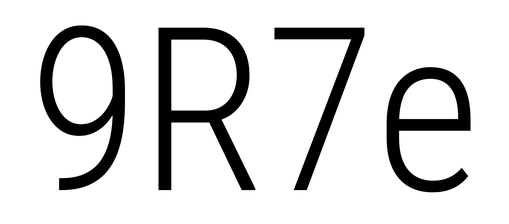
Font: Roboto_Condensed_Light